Question: I want to allow user to in searchbar. Whenever user enters any text the search button of keyboard becomes active. However if searchbar is empty then search button of keyboard is inactive. I have tried on below delegates but didn't worked.
'''
- (void) searchBar:(UISearchBar *)theSearchBar textDidChange:(NSString *)searchText {
...
}
- (void)searchBarSearchButtonClicked:(UISearchBar *)searchBar {
...
}
'''

Any fix for this problem? Sure +1 for correct answer.
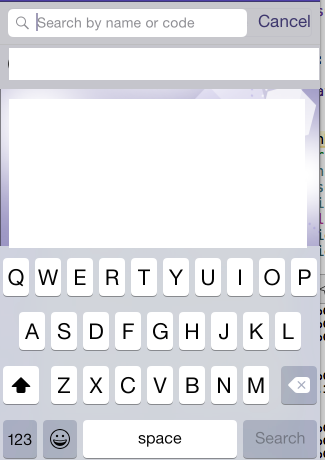
Answer: However this looks bad, its exactly what you want.
You need to customize 'UITextField' inside 'UISearchBar'
'''
@try {
for (id object in [[[search subviews] firstObject] subviews])
{
if (object && [object isKindOfClass:[UITextField class]])
{
UITextField *textFieldObject = (UITextField *)object;
//textFieldObject.returnKeyType = UIReturnKeySearch;
textFieldObject.enablesReturnKeyAutomatically = NO;
break;
}
}
}
@catch (NSException *exception) {
NSLog(@"Error while customizing UISearchBar");
}
@finally {
}
'''
Here, search is 'UISearchBar'.
Hope this will work for you ! :)
FYI, this is working great in iOS7 and 8.1.1 too. Not checked with < 7.0 and > 8.1.1